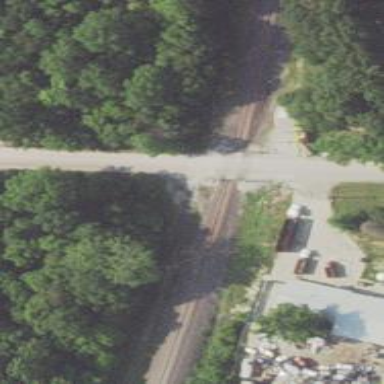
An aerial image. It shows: Level crossing with lights at the railway.